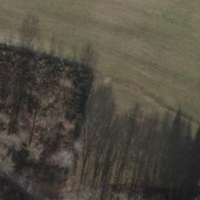
EUNIS habitat code: 25
Species observed at this site:
Tussilago farfara